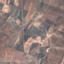
Land use / land cover class: PermanentCrop